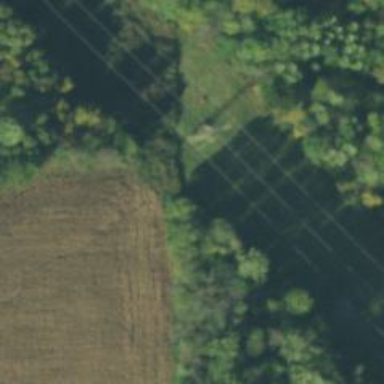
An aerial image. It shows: Lattice structure tower.